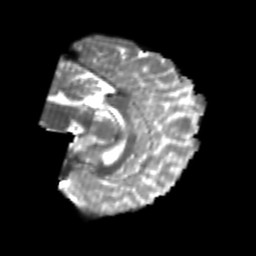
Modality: T2w
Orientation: sagittal
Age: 22
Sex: female
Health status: healthy
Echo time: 0.074 s